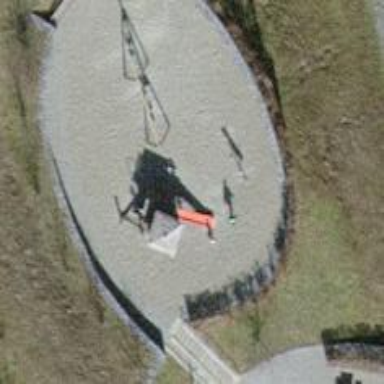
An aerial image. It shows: Playground structure.